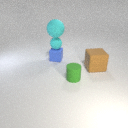
large brown rubber cube behind small green rubber cylinder